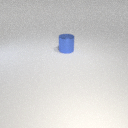
large blue metal cylinder